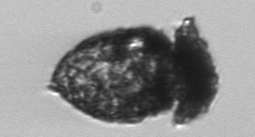
Label: Stenosemella_pacifica